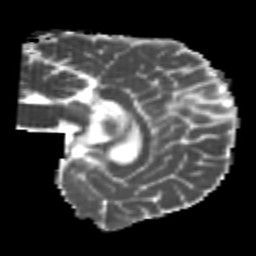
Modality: MD
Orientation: sagittal
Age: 25
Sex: male
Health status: healthy
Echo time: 0.074 s